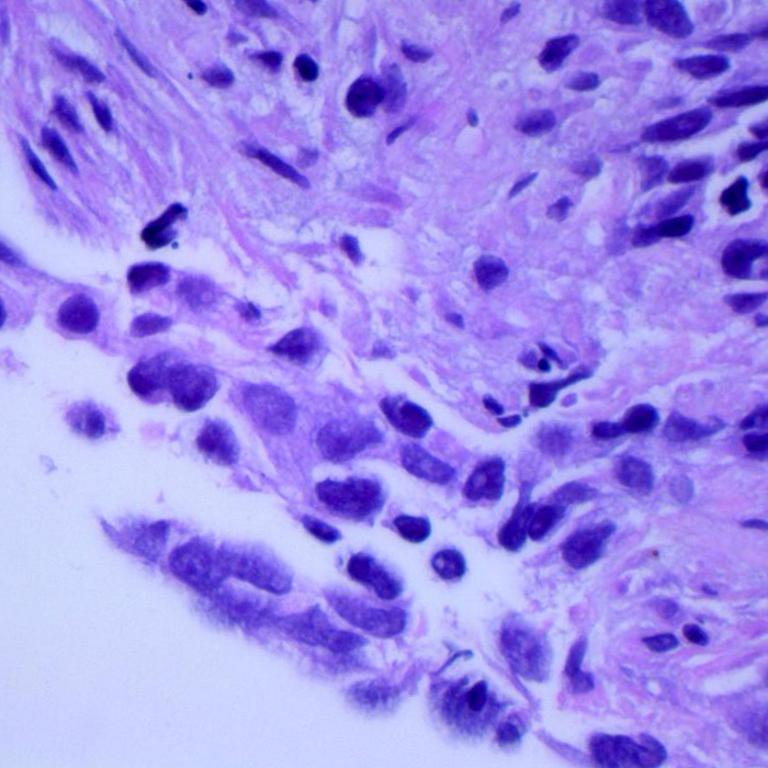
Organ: lung
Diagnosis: adenocarcinomas